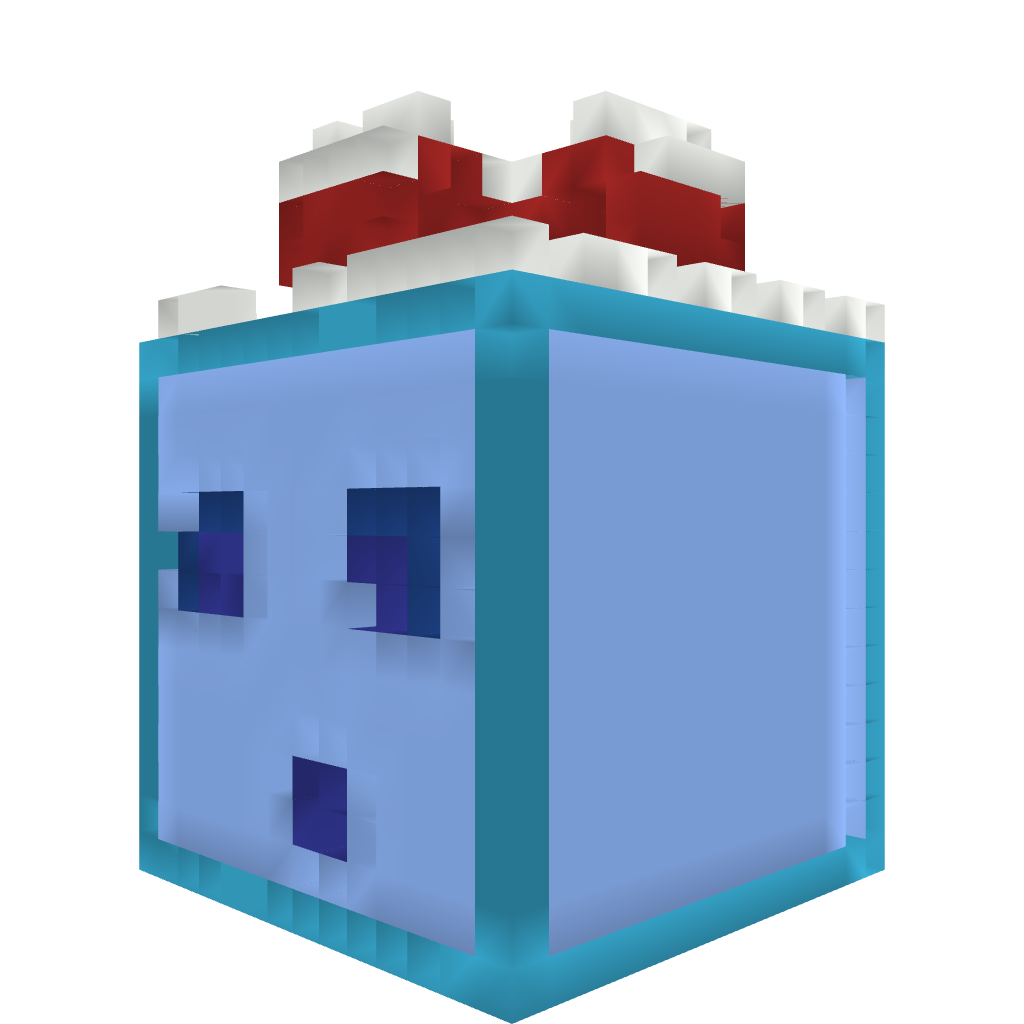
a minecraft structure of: Ice Slime